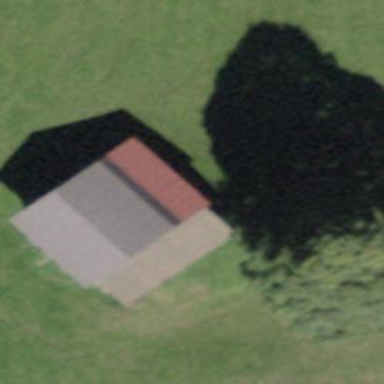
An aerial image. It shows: Barn.